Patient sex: M
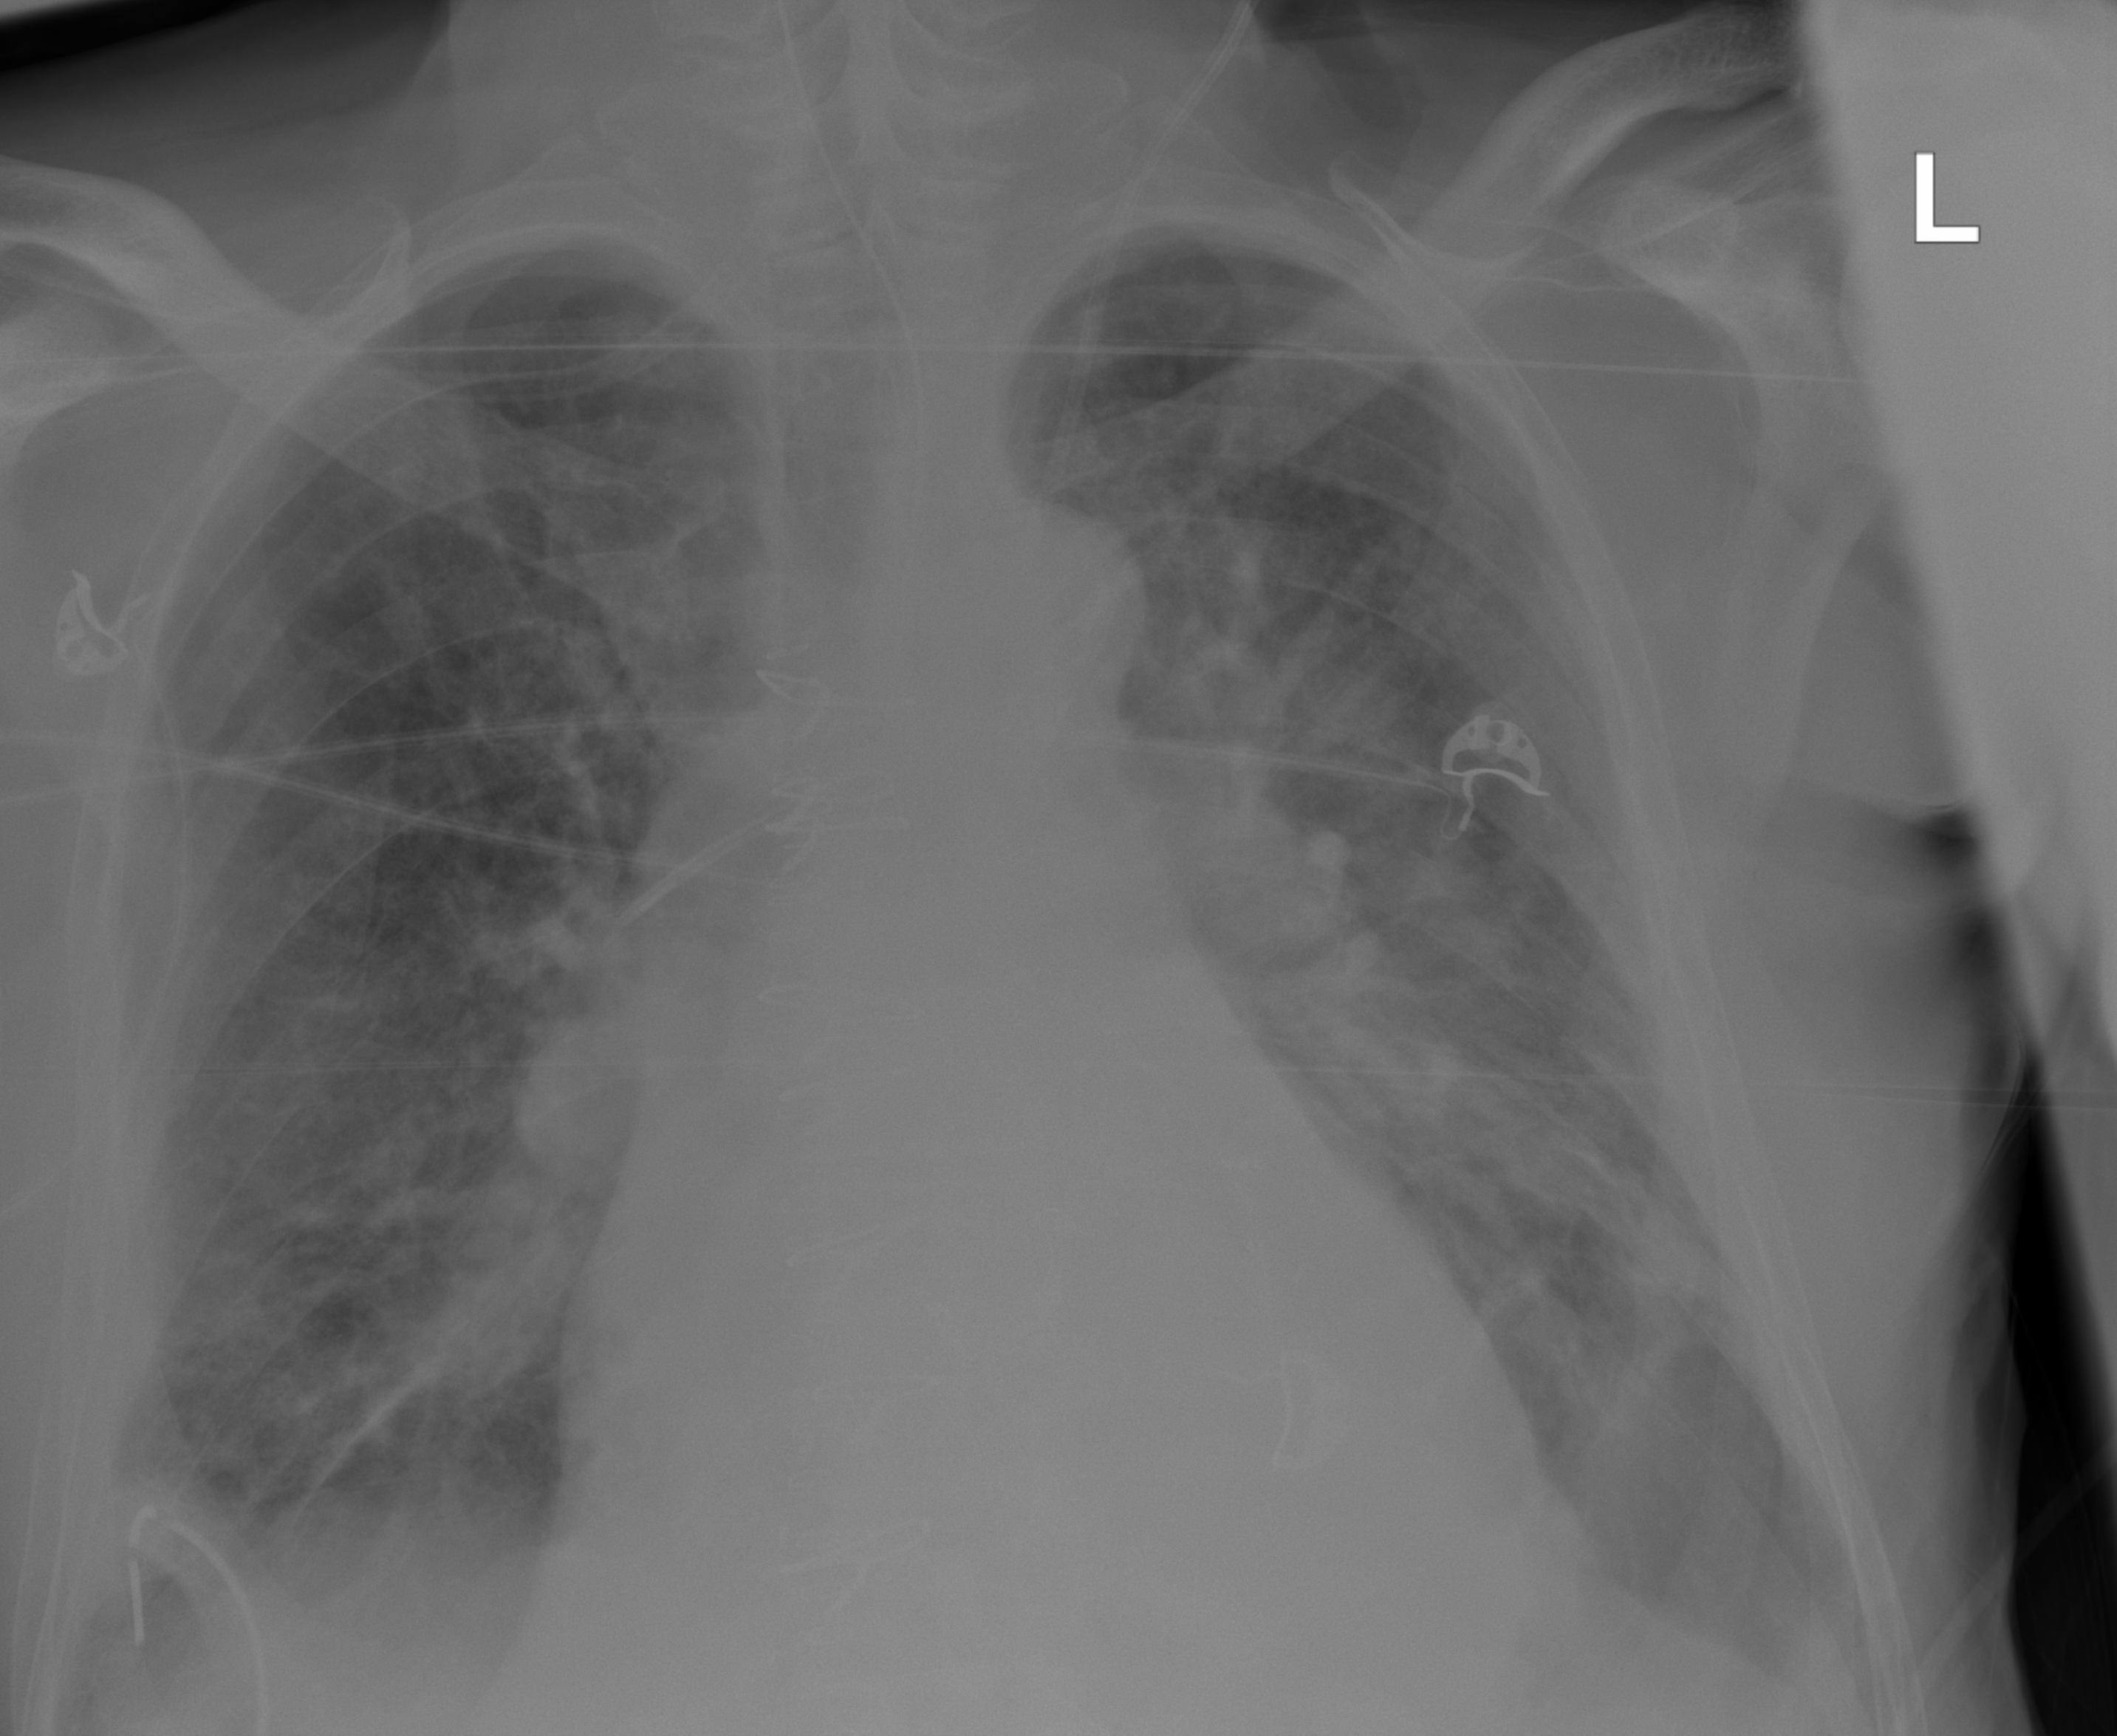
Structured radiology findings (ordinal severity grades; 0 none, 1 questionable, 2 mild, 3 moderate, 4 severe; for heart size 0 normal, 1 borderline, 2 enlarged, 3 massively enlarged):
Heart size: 1
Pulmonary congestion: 2
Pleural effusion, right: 2
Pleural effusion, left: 2
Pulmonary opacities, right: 2
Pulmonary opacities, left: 2
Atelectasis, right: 2
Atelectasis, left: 2